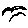
Label: bird